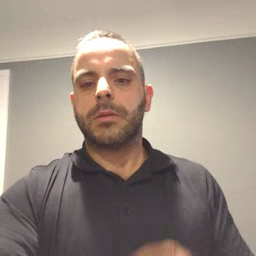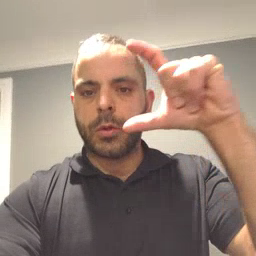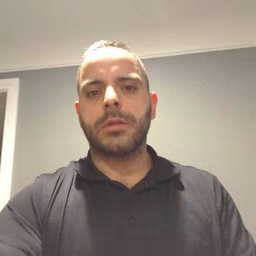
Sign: moon